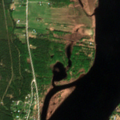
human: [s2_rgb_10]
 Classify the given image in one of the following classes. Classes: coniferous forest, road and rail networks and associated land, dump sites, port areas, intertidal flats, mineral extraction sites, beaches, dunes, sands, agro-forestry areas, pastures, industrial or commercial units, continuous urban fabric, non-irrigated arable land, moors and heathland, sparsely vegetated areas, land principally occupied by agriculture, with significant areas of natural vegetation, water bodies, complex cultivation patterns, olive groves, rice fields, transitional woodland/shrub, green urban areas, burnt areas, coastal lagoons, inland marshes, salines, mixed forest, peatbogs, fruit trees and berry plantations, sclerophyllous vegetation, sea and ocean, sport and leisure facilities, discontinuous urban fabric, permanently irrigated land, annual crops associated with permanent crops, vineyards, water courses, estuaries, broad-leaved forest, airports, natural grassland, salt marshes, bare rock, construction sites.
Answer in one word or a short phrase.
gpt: discontinuous urban fabric, transitional woodland/shrub, water courses